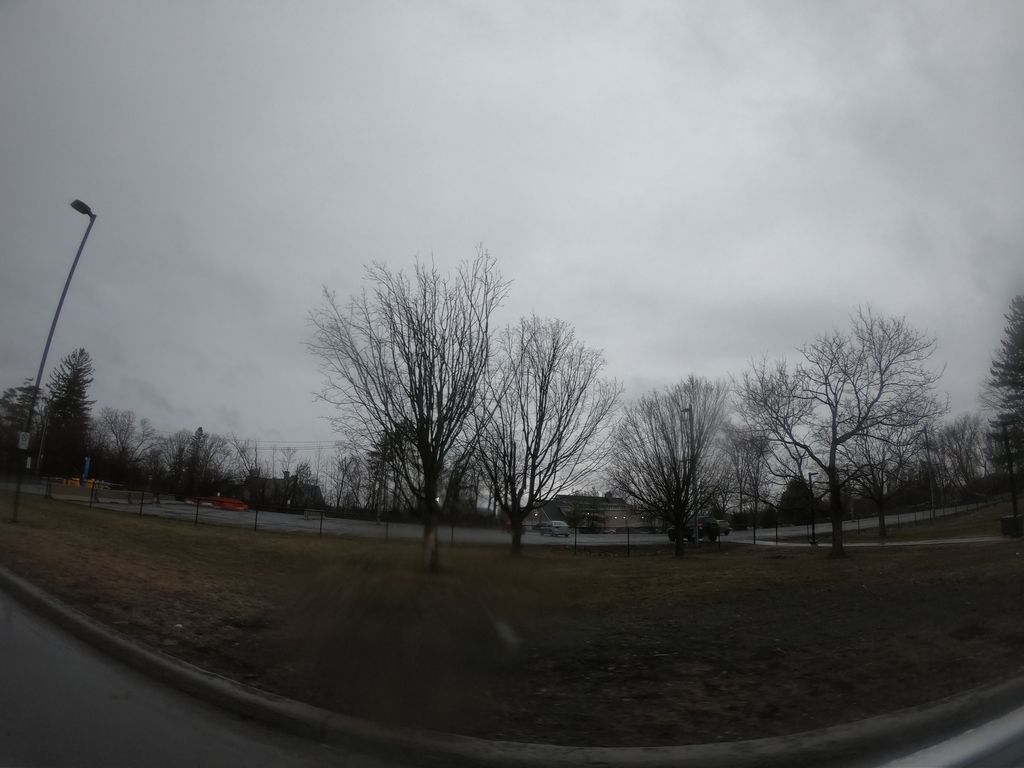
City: ottawa-gatineau